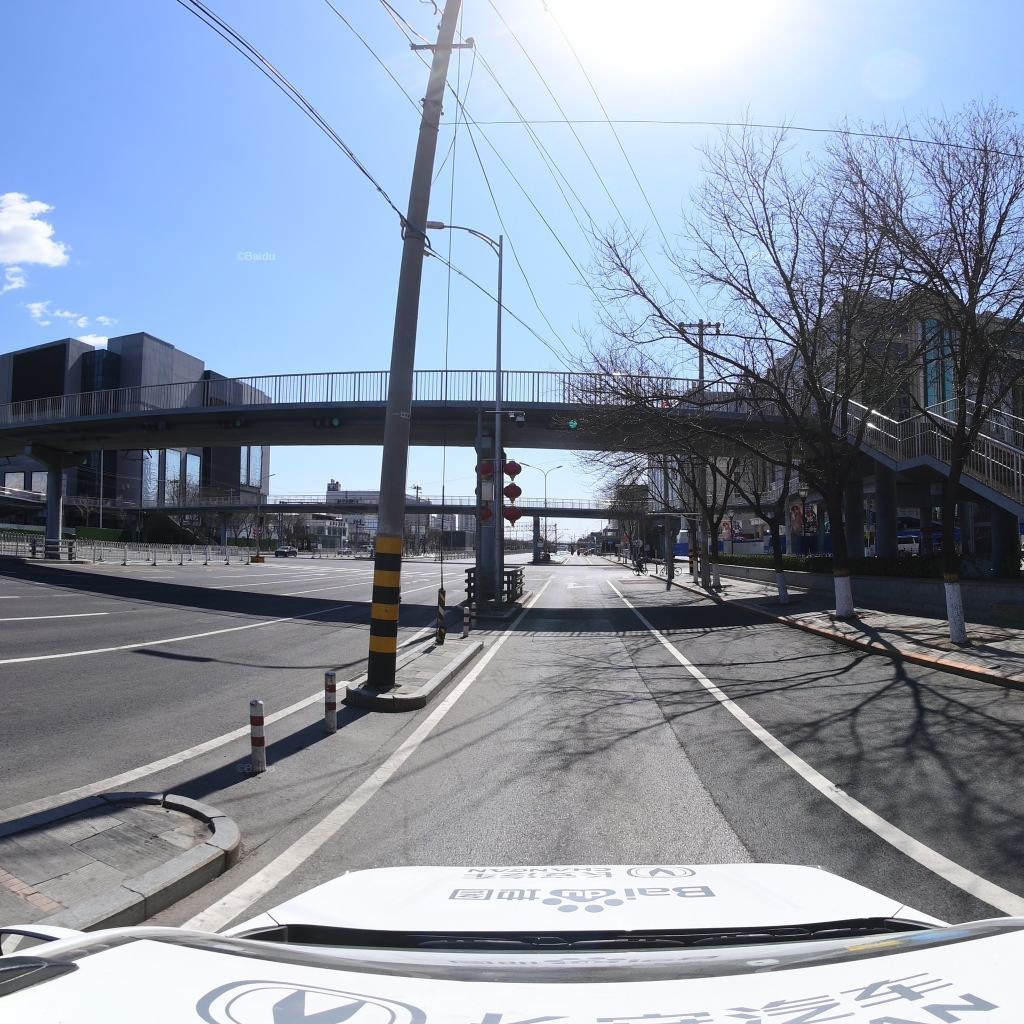
Region: Fengtai
Road damage annotations: longitudinal crack, longitudinal crack